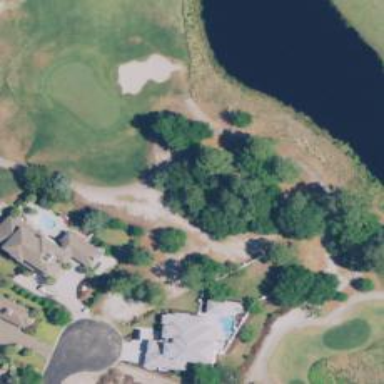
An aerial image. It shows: Path for golf carts.